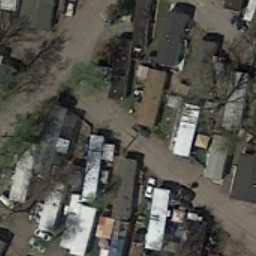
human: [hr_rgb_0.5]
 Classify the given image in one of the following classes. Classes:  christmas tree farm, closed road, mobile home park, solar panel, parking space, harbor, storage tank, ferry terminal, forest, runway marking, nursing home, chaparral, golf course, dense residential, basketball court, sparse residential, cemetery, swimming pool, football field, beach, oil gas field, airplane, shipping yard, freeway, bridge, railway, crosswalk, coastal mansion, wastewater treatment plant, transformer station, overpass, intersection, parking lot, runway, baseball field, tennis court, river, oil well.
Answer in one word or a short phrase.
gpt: mobile home park